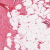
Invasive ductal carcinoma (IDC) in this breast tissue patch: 0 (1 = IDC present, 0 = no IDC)